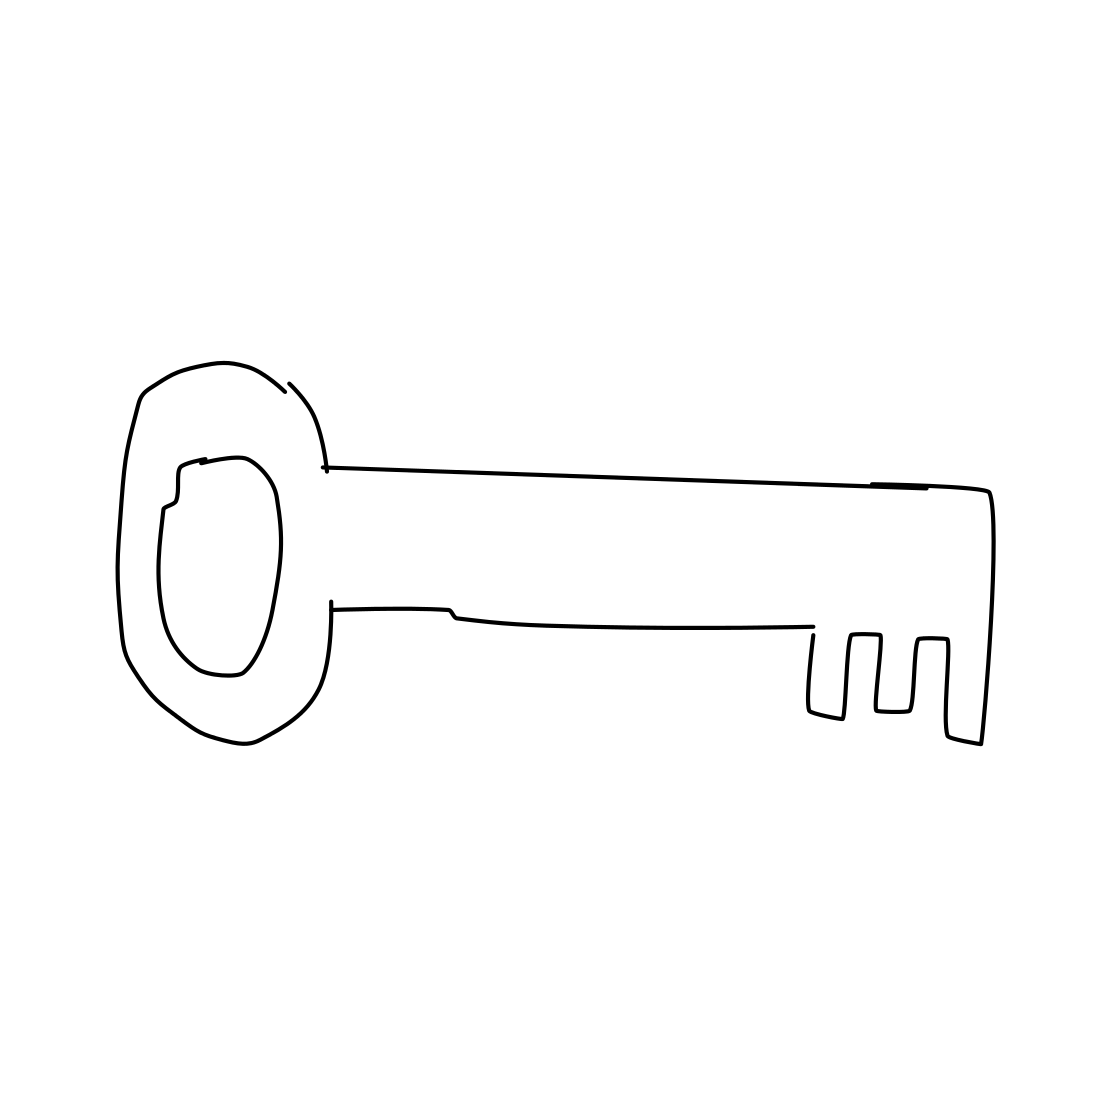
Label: key